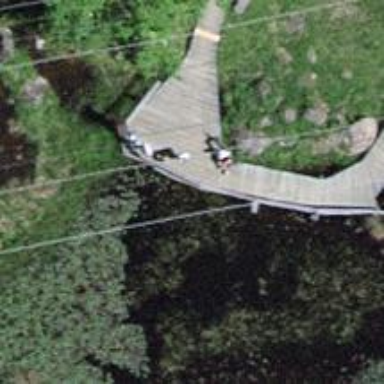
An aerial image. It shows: Path leading to bridge.